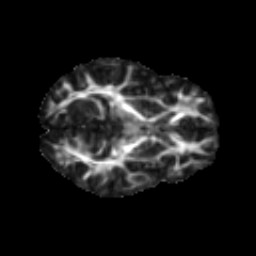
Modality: FA
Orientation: axial
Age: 15
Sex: male
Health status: ill
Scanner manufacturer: ge
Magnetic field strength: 3 T
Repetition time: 6.752 s
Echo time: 0.079 s